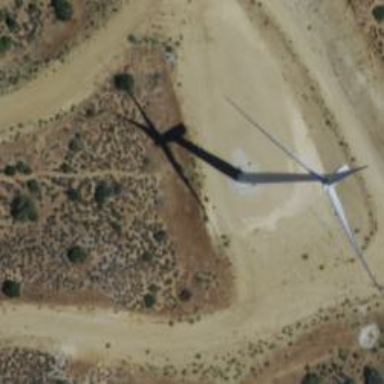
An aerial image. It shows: Wind generator powered by wind. The generator type is horizontal axis and it uses wind turbines.